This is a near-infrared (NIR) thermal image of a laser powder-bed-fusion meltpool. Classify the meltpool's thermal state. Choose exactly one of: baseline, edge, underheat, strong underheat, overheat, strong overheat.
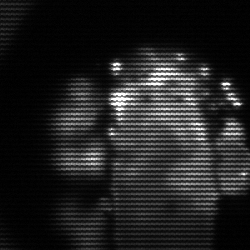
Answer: strong underheat